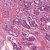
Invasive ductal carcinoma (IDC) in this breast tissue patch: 1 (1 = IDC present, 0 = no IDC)